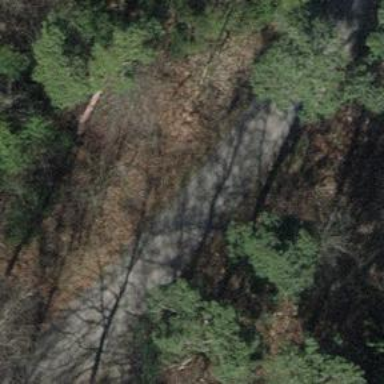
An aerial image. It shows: Compacted track with grade2 level.